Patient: sex F, age 57
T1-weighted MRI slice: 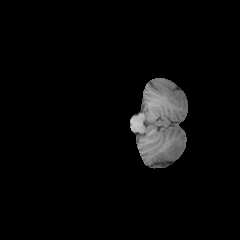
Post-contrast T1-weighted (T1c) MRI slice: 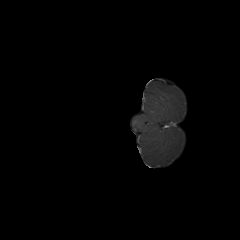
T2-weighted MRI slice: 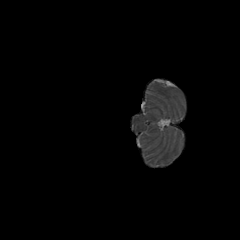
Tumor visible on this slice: no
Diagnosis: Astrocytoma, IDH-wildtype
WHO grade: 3